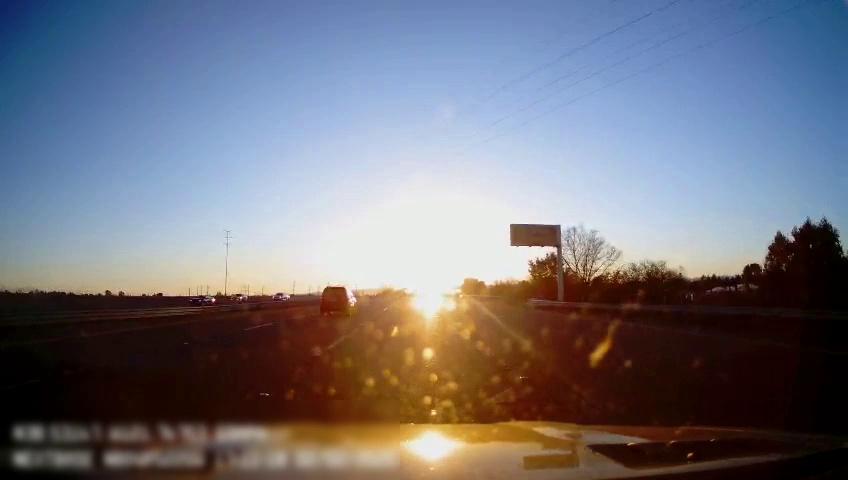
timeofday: Day
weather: Sunny
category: Drivable Space
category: Vehicles | Car
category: Vehicles | SUV
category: Vehicles | SUV
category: Vehicles | SUV
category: Lanes | Alternate Lane
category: Lanes | Alternate Lane
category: Lanes | Current Lane
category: Lanes | Current Lane
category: Lanes | Alternate Lane